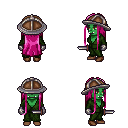
a pixel art fantasy rpg character, female body template, orc, green skin, green robe, metal pants, pink extra-long hairstyle, chain helm, metal gloves, brown shoes, dagger, four views (front, back, left, right), 2x2 character sprite sheet, small pixel art, hard edges, no anti-aliasing